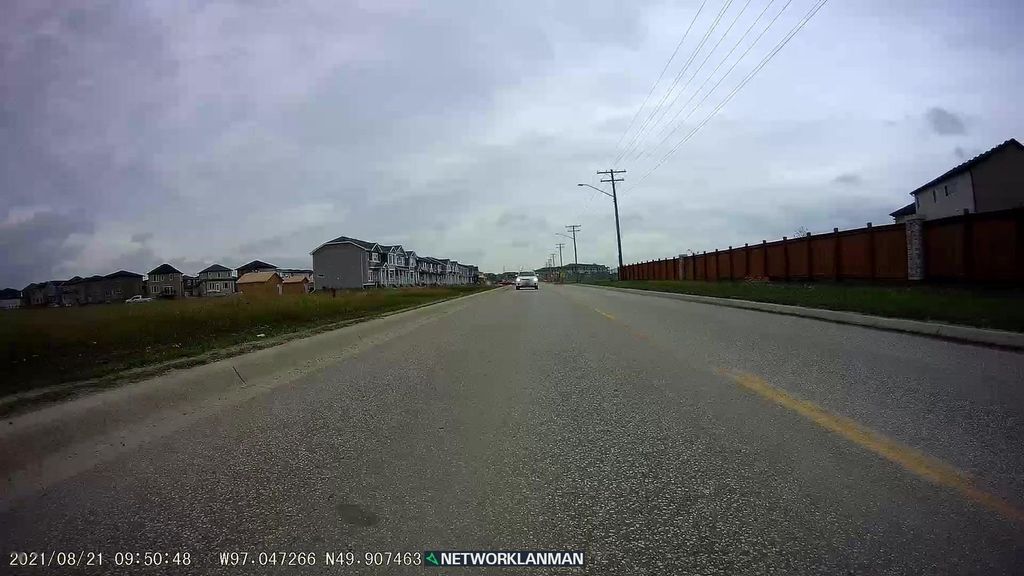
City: winnipeg